Field crop: maize
Growth stage: 2
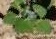
Species: chenopodium